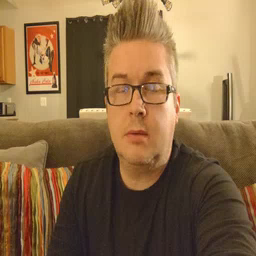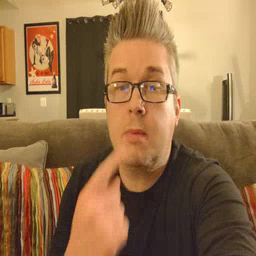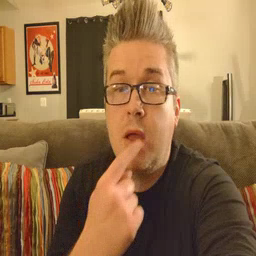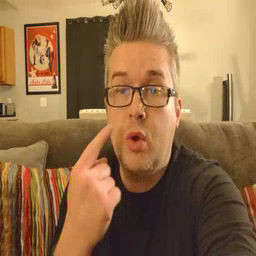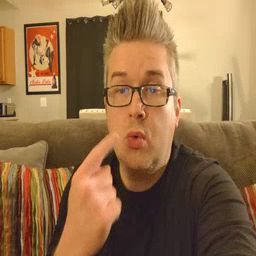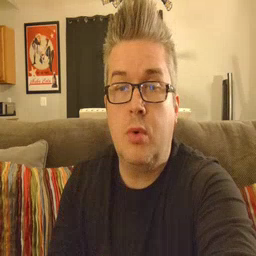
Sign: mouth